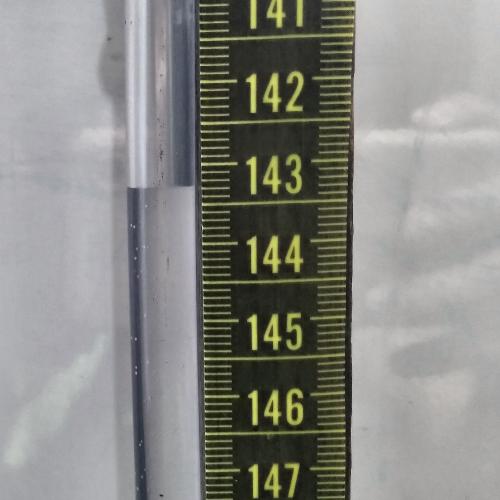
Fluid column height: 143.3 cm